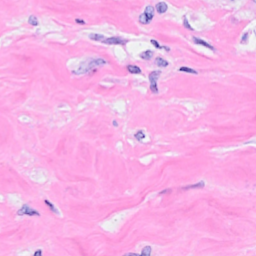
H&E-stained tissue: Breast